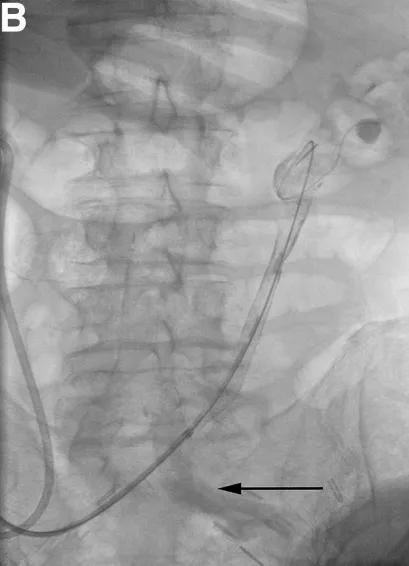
Left pullback nephrostogram showing contrast in the left common and external iliac artery. (B) Contrast in the left common iliac artery (black arrow).
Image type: radiology (x_ray)